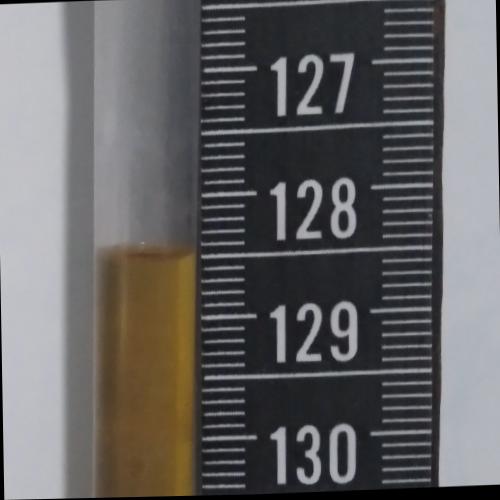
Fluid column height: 128.5 cm